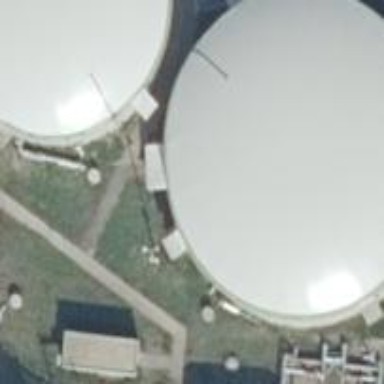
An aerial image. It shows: Storage tank that is man-made.